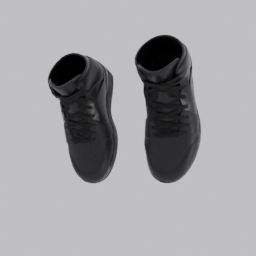
Label: people